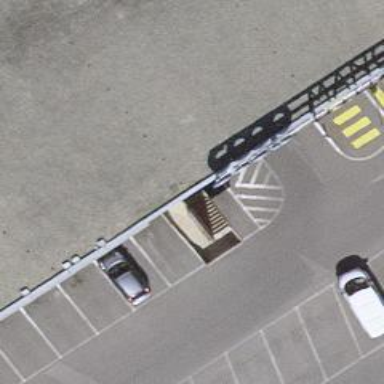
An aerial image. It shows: Charging station.